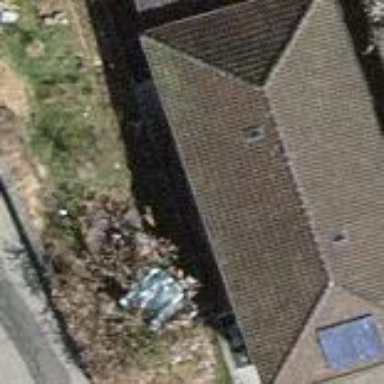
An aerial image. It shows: Detached building.